Question: in my code when i call findMax function, index variable can't defined but max,i can defined and work. i so try with different names but not works. what is problem?

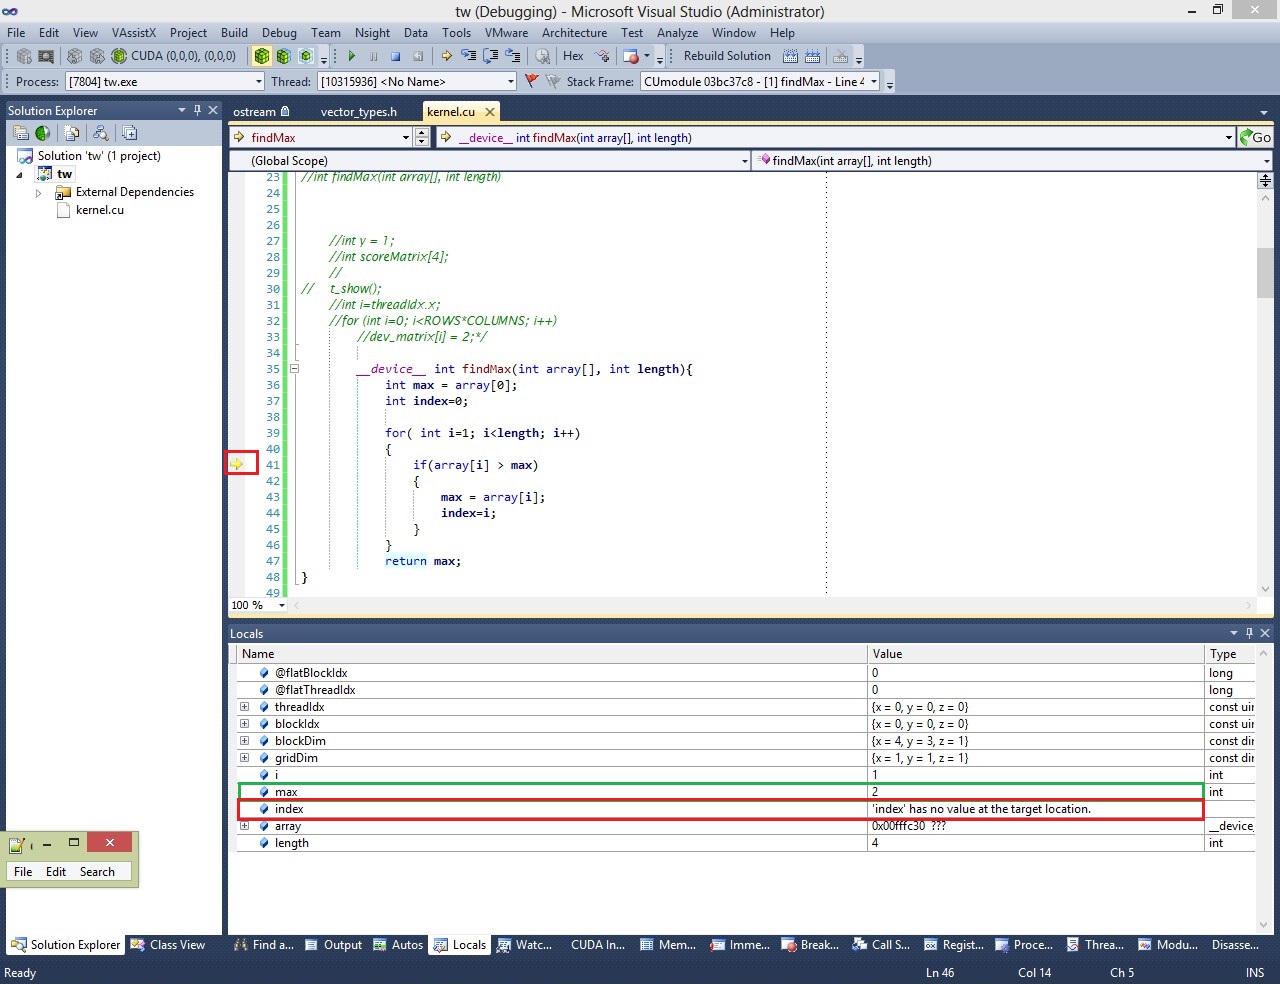
Answer: The CUDA compiler performs some optimizations even when you disable all optimizations. 'index' has no side effect in the device function findMax so the compiler eliminated the variable.